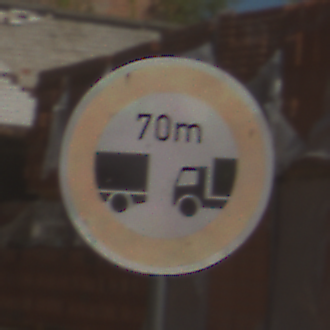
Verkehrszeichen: VerbotUnterschreitenMindestabstand
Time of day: MorningAfternoon
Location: Outdoor (Nature)
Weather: Clear
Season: Summer
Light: Natural